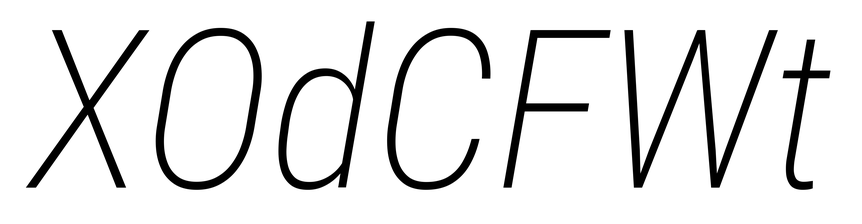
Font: Roboto-Italic_Condensed_ExtraLight_Italic